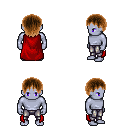
a pixel art fantasy rpg character, male body template, dark elf, purple skin, red cape, metal pants, brown plain hairstyle, four views (front, back, left, right), 2x2 character sprite sheet, small pixel art, hard edges, no anti-aliasing